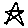
Label: star